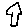
Label: house